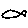
Label: fish